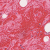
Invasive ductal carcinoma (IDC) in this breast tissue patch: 0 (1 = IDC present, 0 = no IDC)